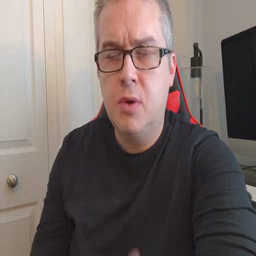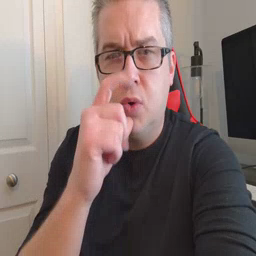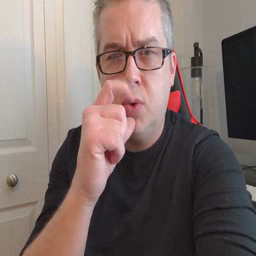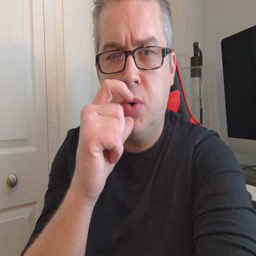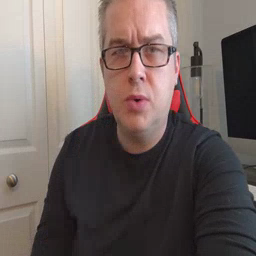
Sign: who